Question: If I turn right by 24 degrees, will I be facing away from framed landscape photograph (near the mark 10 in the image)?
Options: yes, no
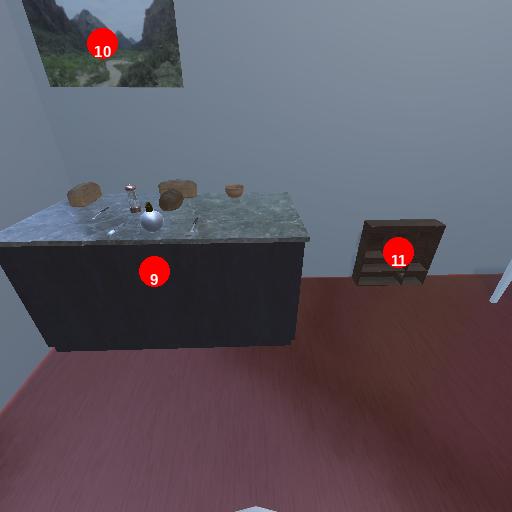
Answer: yes